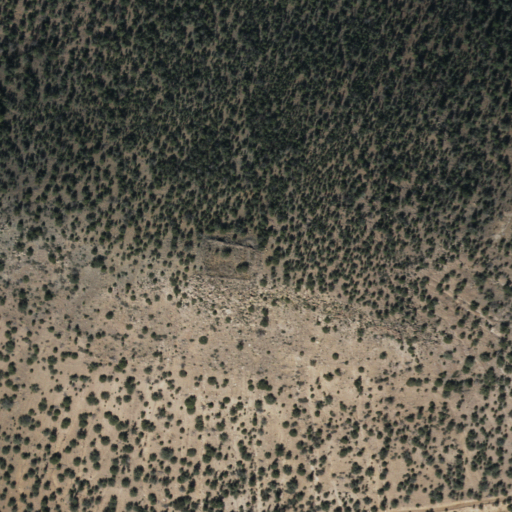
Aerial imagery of mountain in Arizona named Indian Peak containing shrub and evergreen forest